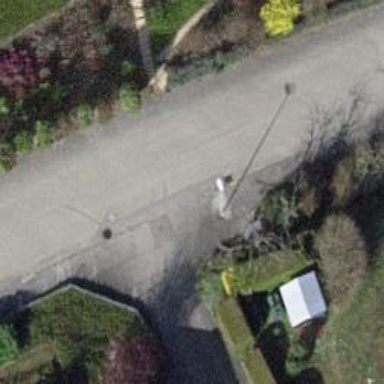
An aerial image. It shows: Asphalt footway with unmarked crossing.